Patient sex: F
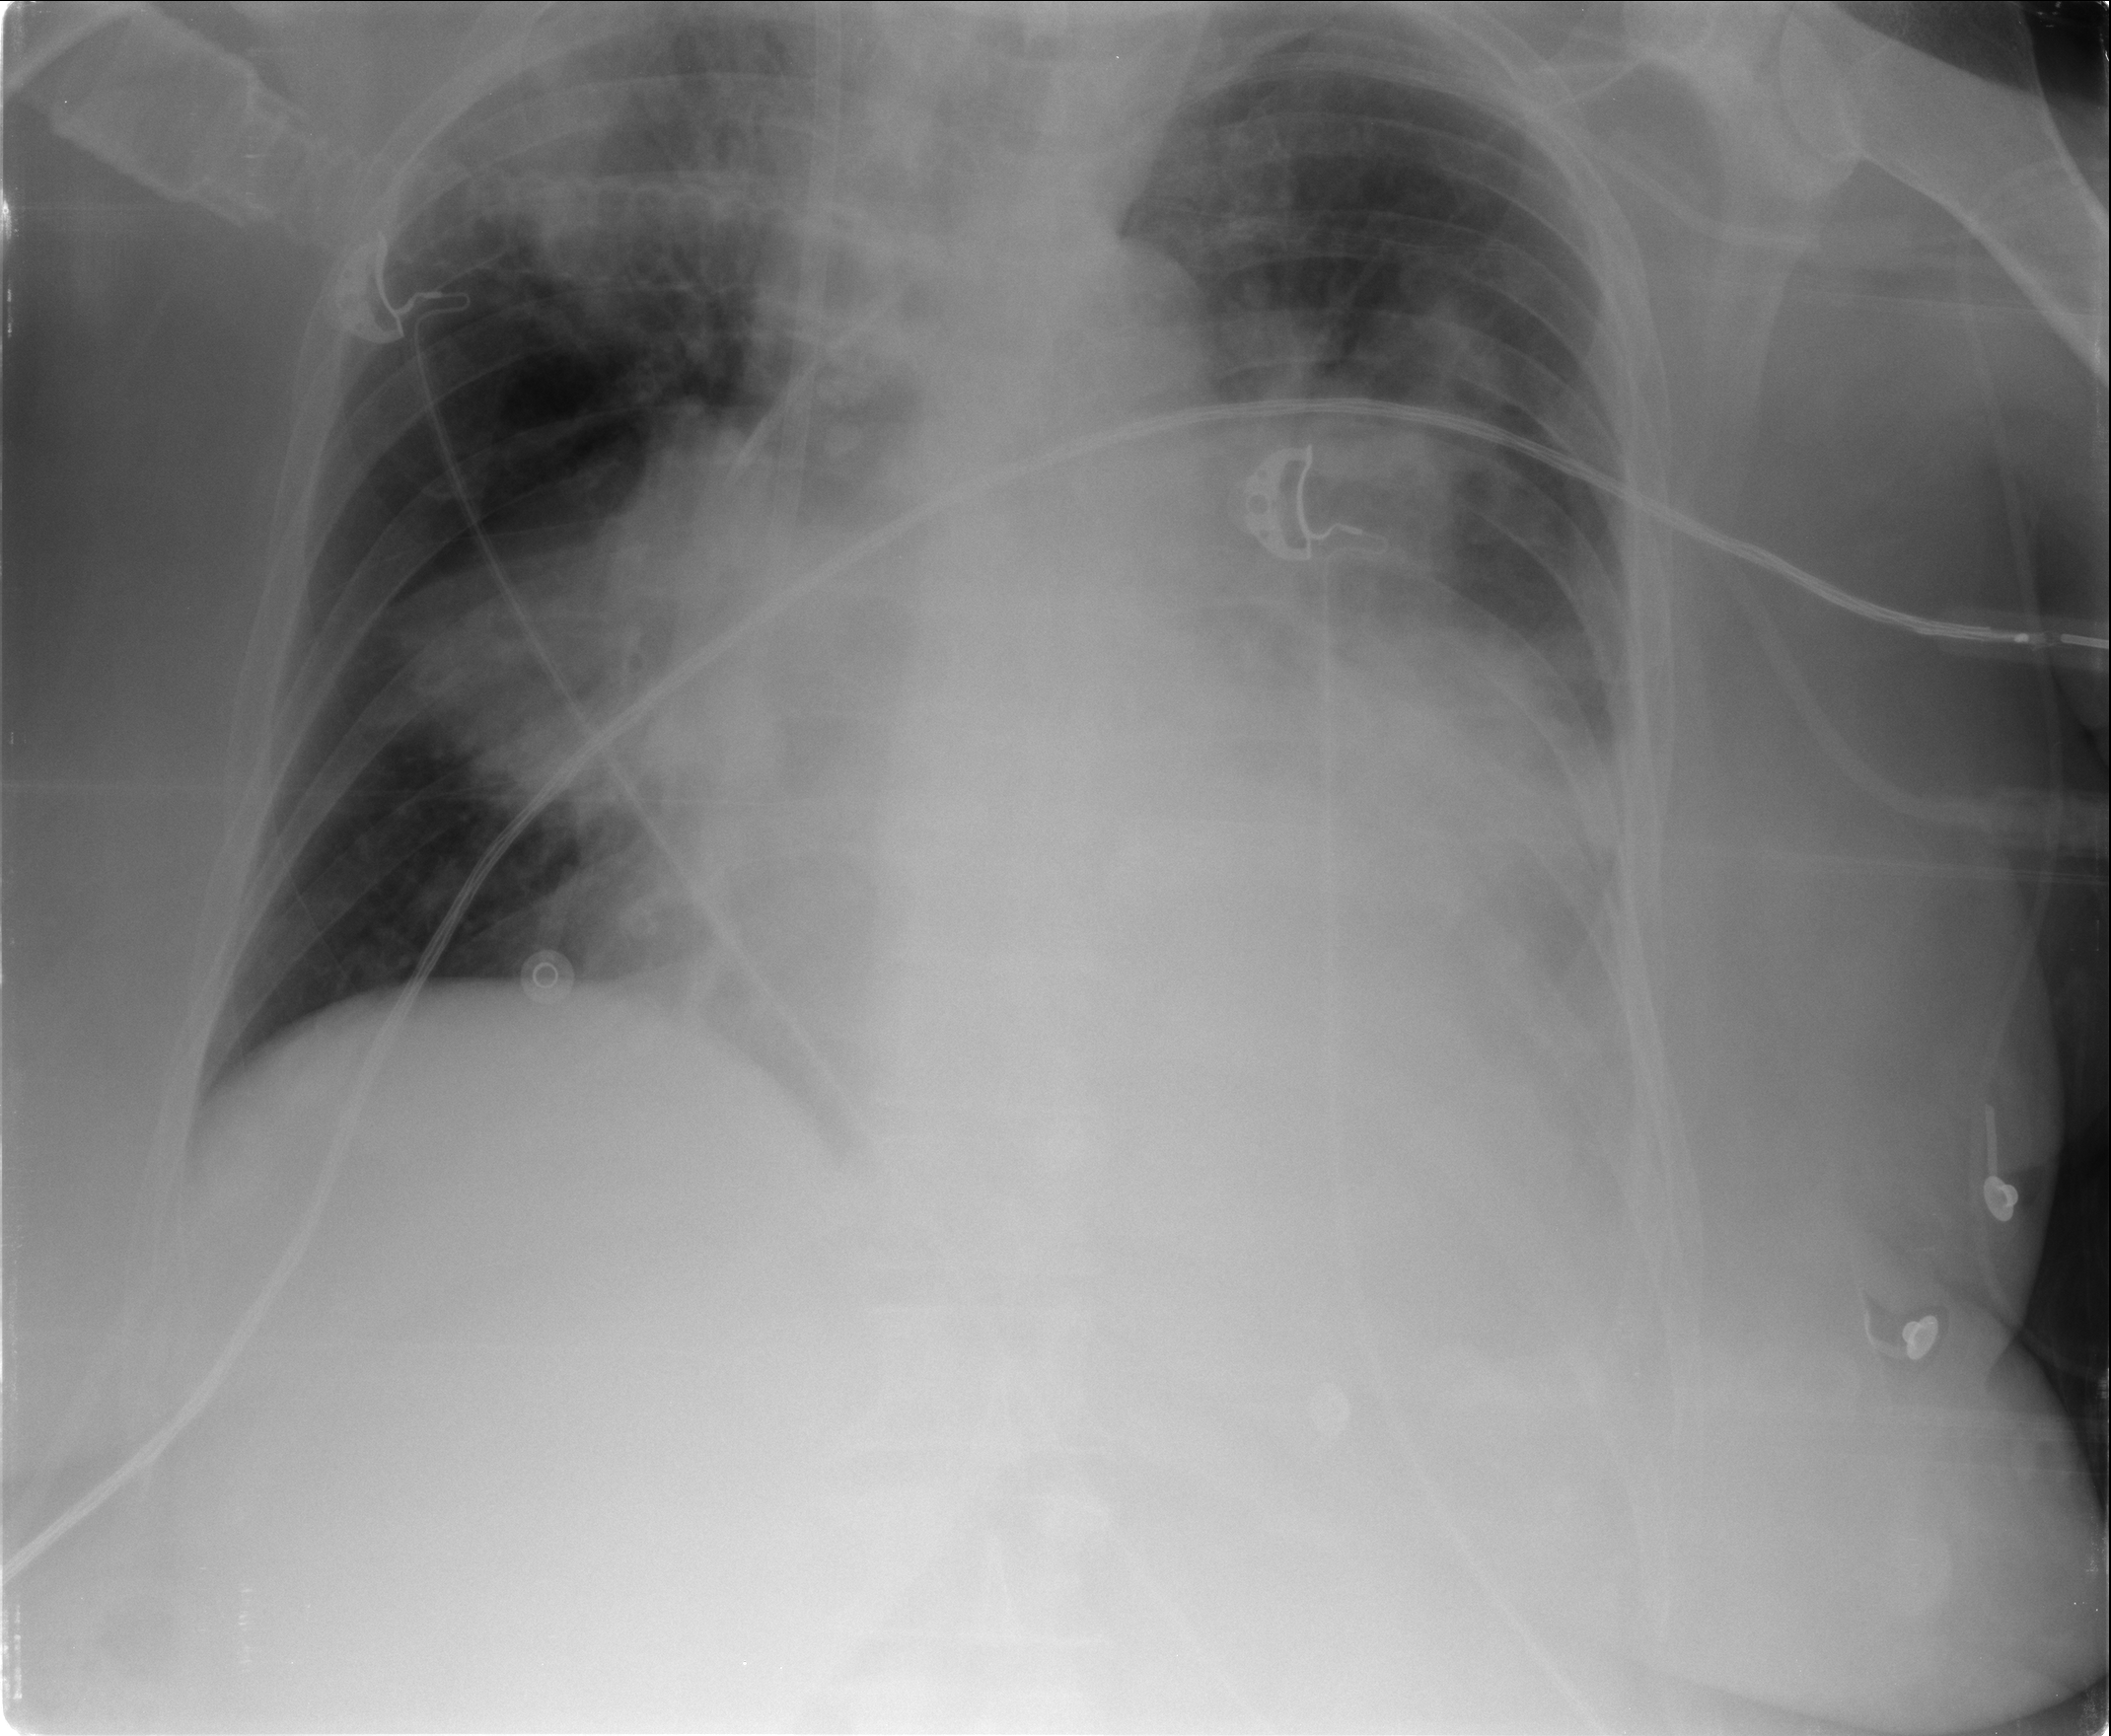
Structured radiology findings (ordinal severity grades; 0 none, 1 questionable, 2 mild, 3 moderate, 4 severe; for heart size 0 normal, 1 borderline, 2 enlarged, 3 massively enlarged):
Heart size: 2
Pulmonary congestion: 1
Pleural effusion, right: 0
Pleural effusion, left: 2
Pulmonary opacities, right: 3
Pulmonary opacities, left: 3
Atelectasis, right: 0
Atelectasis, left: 2